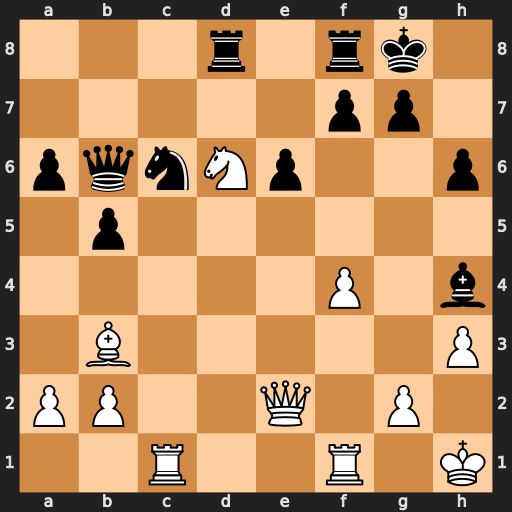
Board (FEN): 3r1rk1/5pp1/pqnNp2p/1p6/5P1b/1B5P/PP2Q1P1/2R2R1K
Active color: w
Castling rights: -
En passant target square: -
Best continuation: Nxf7 Nd4 Nxh6+ gxh6 Qg4+ Kh7 Qxh4